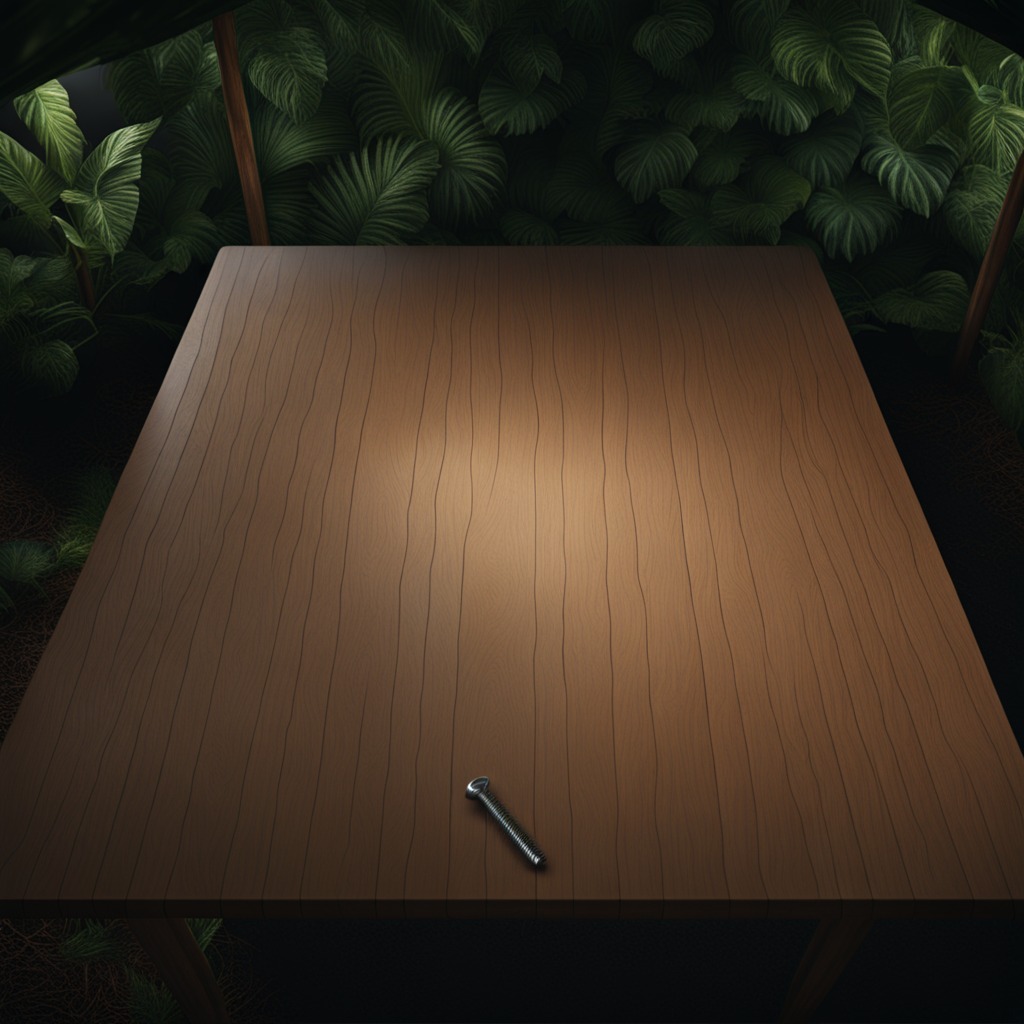
A metal screw is lying on a wooden table inside a jungle field workshop tent at night.